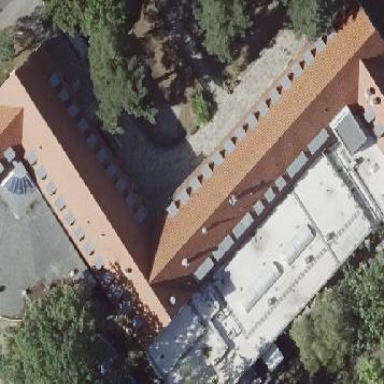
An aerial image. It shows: Retail building with gabled roof.